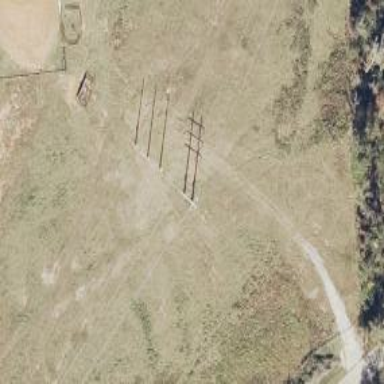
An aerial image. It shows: Power tower.